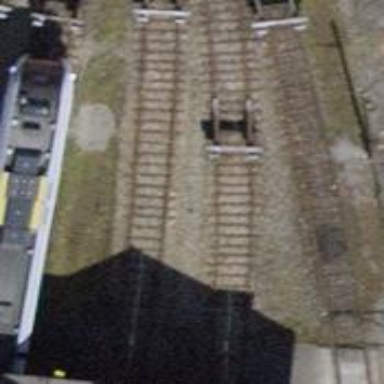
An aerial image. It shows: Railway buffer stop.